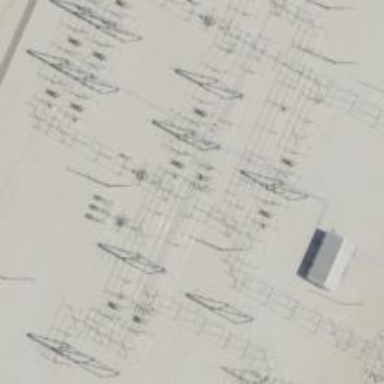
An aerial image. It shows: Power tower.